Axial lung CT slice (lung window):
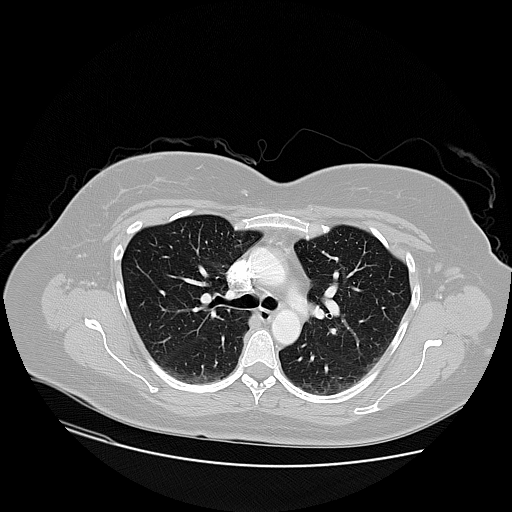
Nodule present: no